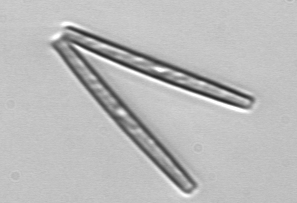
Label: Thalassionema